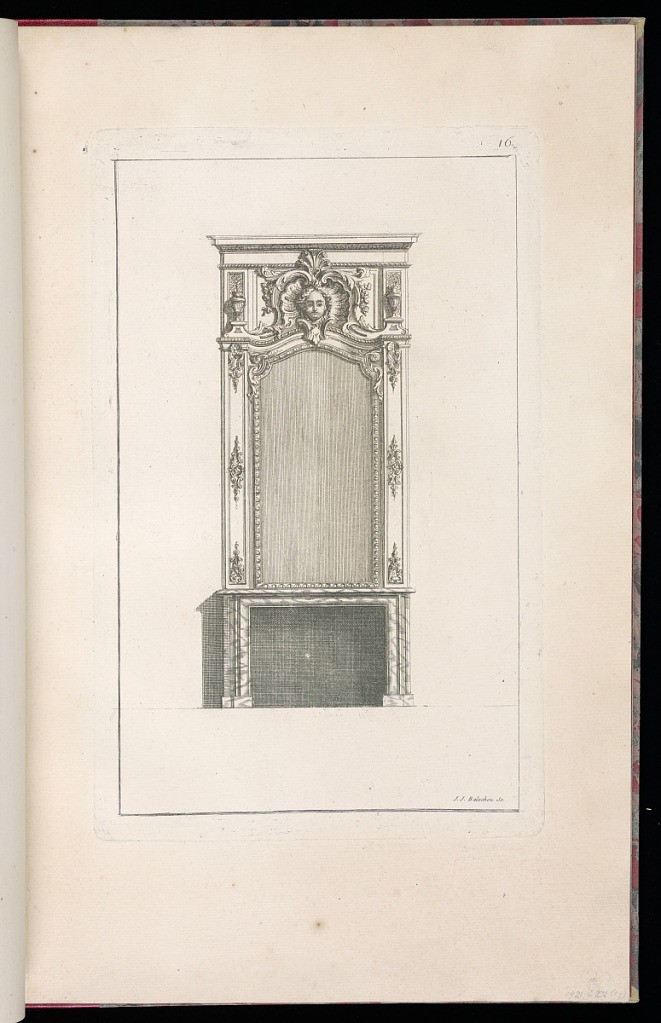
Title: Design for a Mantlepiece and Overmantle
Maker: Thomas Lainé, French, 1682 – 1739
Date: late 18th century
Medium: Etching on laid paper
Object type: Print
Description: A printed sheet from a series of thirty designs for moldings, carved frames, doors, chimneys, and liturgical objects. A design for a mantlepiece and overmantle. The mantlepiece is marble, with a framed overmantle mirror above, framed one either side by carved panels. The side panels are decorated with acanthus leaves, rosettes, C-scrolls and margent ornament. The top of the mirror is semi-circular with a carved overmantle above. In the center of the over-mantle panel features the head of Apollo framed by shells ornamented with gadroons, acanthus leaves, flowers, and C-scrolls. Two vertical floral fretwork panels flank the central motif. Two freestanding small urns on socles above the side panels, flanking the central over-mirror panel. The plate is signed and numbered.